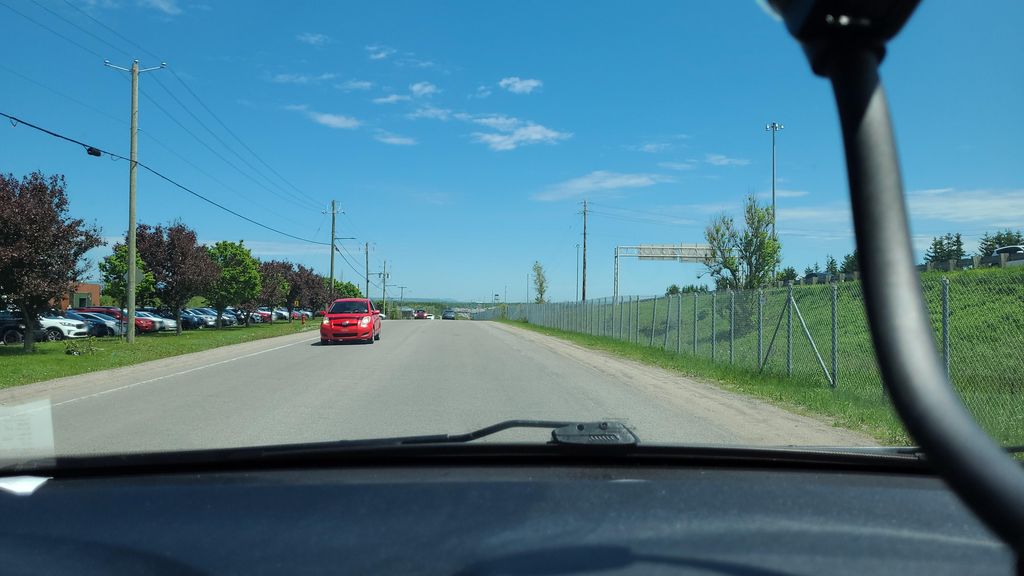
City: quebec_city